Question: I would like to draw a square function in a r plot like this plot (black line) from <URL>:

How can I do this one in R?
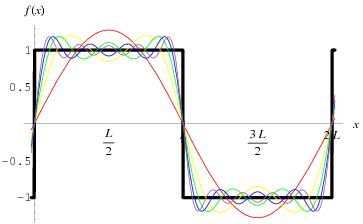
Answer: You can use a definition of the square wave - use the sign function on a periodic function:
'''
plot(function(x) sign(sin(x)),-10,10,n=1000)
'''